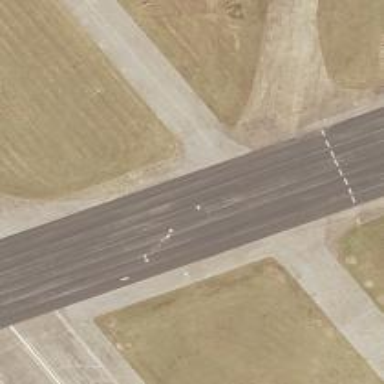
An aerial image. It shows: Image of taxiway at airport.